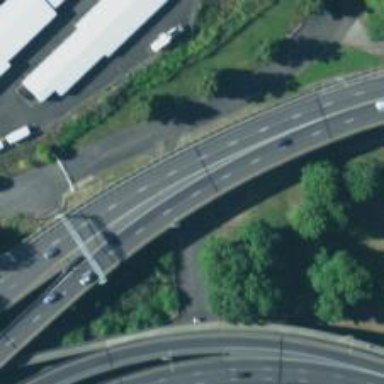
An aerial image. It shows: Asphalt bridge crossing over trunk highway expressway.